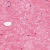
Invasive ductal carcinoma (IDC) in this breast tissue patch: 0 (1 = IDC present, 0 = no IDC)